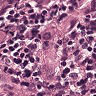
Metastatic tissue present: yes